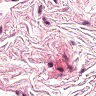
Metastatic tissue present: no